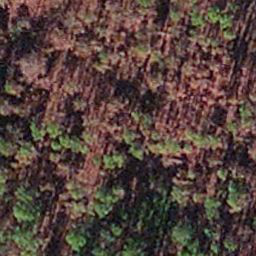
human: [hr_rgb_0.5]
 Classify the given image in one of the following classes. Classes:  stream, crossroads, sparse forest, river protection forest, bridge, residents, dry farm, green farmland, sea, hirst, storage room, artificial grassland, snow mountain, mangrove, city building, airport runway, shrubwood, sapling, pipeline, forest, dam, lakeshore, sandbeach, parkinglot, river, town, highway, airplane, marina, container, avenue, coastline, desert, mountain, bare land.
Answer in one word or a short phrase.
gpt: sapling